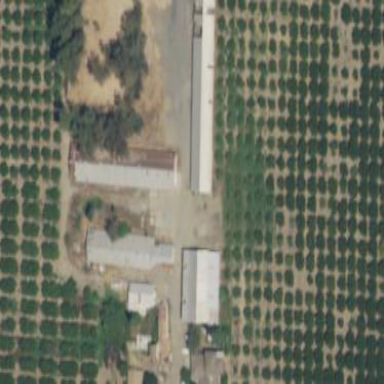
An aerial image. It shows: Orange orchard with rows of orange trees.